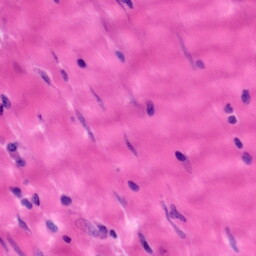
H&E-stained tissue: Tonsil